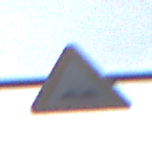
Verkehrszeichen: UnebeneFahrbahn
Umgebung: Outdoor, Urban
Tageszeit: SunriseSunset
Wetter: PartlyCloudy
Licht: Natural
Jahreszeit: NotSpecified
Kontrast: LowContrast